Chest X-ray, AP view. Patient: 54 years old, sex F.
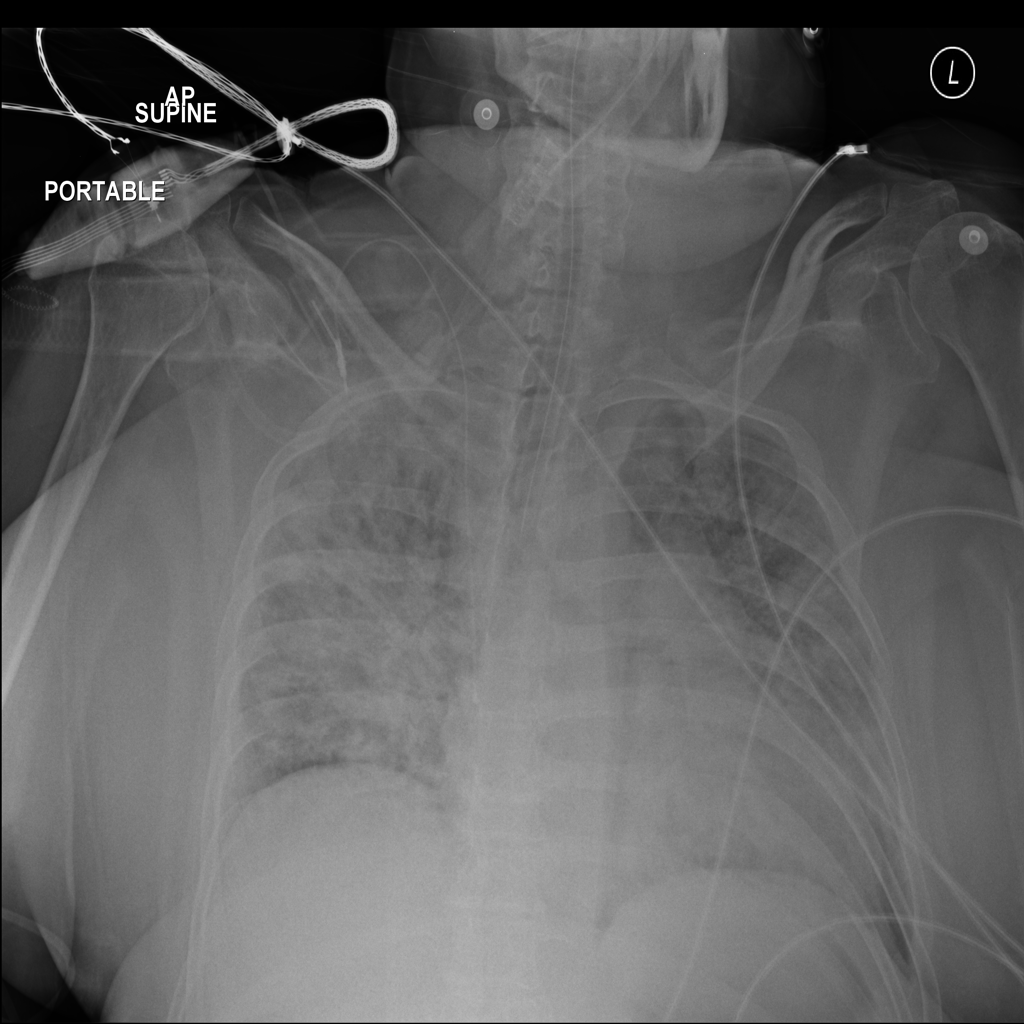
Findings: Pneumonia